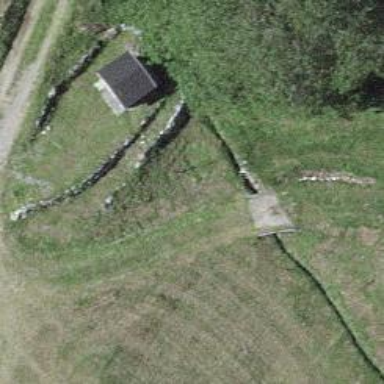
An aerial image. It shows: Retaining wall.